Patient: sex M, age 57
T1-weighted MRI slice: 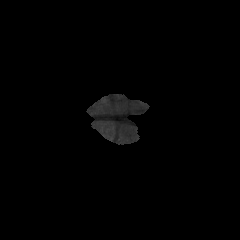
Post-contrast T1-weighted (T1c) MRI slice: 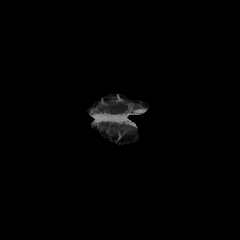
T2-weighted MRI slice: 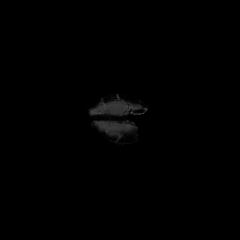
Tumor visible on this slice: no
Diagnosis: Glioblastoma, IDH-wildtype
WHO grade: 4